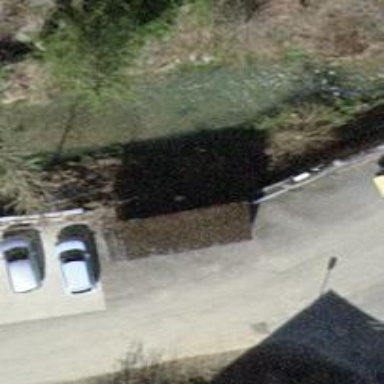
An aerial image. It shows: Bicycle parking area.